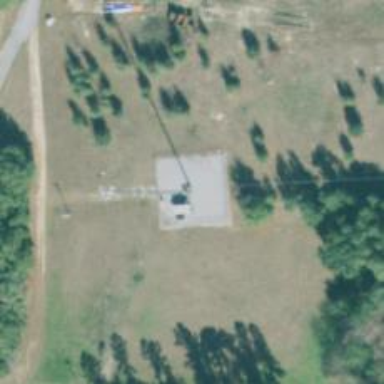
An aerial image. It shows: Man-made mast used for communication purposes.